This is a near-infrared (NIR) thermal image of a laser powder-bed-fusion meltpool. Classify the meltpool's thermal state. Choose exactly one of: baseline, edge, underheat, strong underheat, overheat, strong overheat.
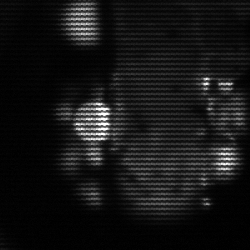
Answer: strong underheat